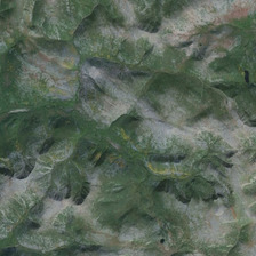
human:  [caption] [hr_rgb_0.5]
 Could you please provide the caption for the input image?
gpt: The mountain has a lot of bare ground.

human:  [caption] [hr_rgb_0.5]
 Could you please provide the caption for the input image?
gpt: The mountain has a lot of bare land.

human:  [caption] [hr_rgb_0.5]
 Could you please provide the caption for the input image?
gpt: There are a lot of bare lands on the mountain.

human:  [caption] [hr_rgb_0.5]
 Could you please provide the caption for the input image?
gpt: A lot of wasteland.

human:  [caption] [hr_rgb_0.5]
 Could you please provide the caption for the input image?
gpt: There is a lot of land on the mountain.